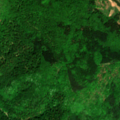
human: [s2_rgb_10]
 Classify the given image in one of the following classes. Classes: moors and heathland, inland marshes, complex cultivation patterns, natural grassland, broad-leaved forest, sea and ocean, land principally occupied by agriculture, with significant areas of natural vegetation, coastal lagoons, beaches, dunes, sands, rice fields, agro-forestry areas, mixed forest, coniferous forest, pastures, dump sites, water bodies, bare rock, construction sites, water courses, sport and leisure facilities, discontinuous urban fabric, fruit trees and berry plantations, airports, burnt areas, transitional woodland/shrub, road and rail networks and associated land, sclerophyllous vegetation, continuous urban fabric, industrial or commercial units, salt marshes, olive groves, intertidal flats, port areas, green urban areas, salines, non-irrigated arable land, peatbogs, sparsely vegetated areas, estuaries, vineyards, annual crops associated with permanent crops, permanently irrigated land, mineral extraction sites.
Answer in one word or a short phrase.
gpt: broad-leaved forest, transitional woodland/shrub